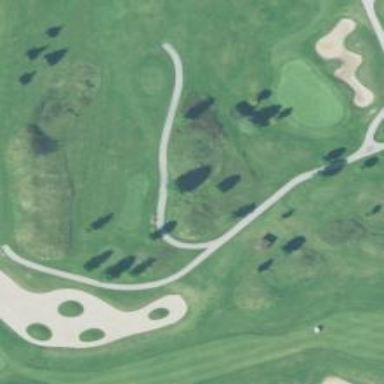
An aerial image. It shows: Path used for both walking and golf.